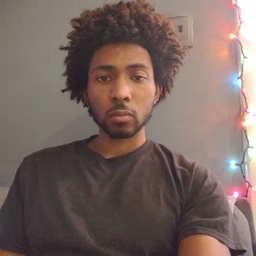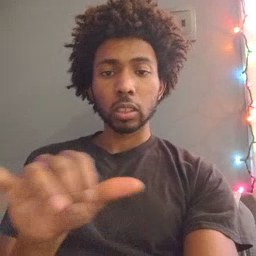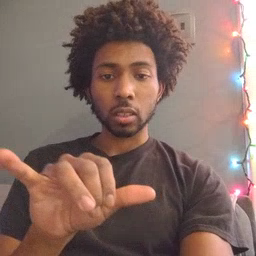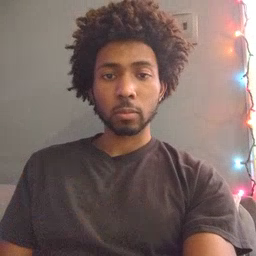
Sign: same